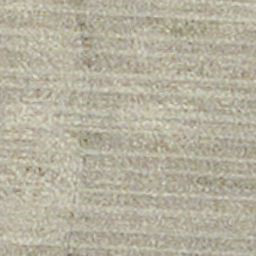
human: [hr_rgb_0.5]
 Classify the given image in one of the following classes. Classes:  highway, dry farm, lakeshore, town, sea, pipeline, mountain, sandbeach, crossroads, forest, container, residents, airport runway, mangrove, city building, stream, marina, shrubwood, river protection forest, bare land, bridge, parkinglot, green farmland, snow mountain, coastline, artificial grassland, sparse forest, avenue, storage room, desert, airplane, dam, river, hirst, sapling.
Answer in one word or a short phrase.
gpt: dry farm